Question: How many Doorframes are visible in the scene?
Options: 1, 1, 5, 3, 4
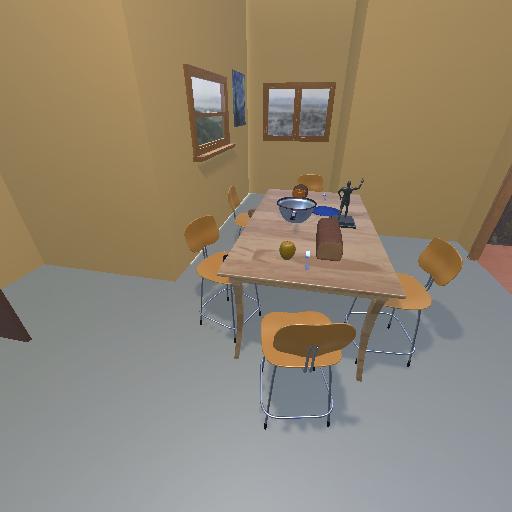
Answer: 1